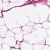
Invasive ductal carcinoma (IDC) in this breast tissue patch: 0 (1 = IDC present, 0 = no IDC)